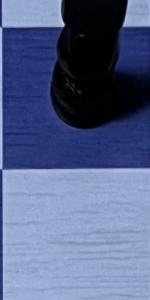
Label: Empty